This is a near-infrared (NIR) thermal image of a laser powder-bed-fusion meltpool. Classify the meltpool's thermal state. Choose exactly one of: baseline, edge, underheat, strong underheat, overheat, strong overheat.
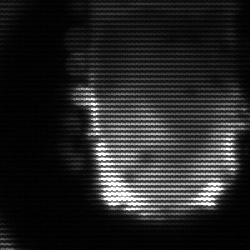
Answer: baseline